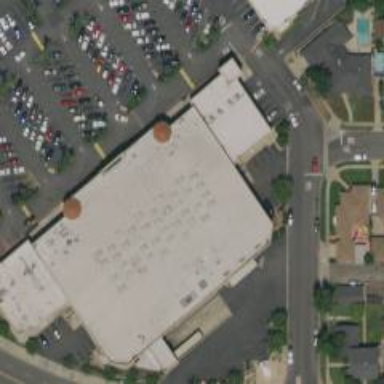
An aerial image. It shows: Supermarket.